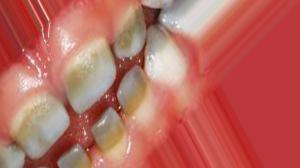
Condition: Tooth Discoloration